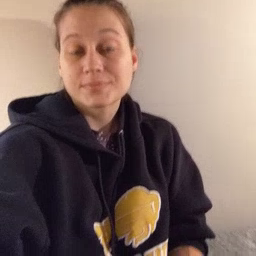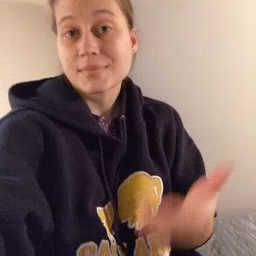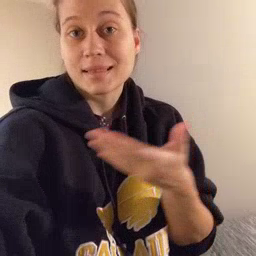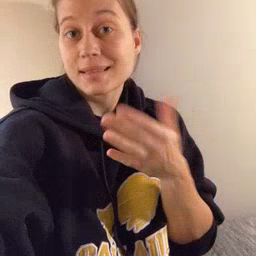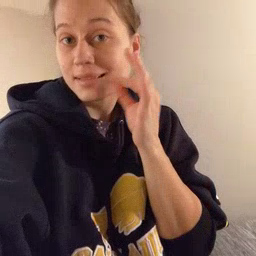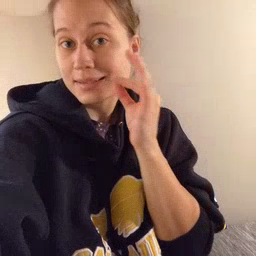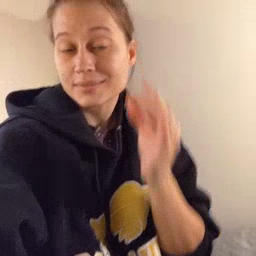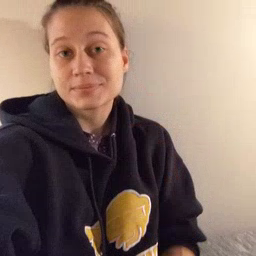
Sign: kitty